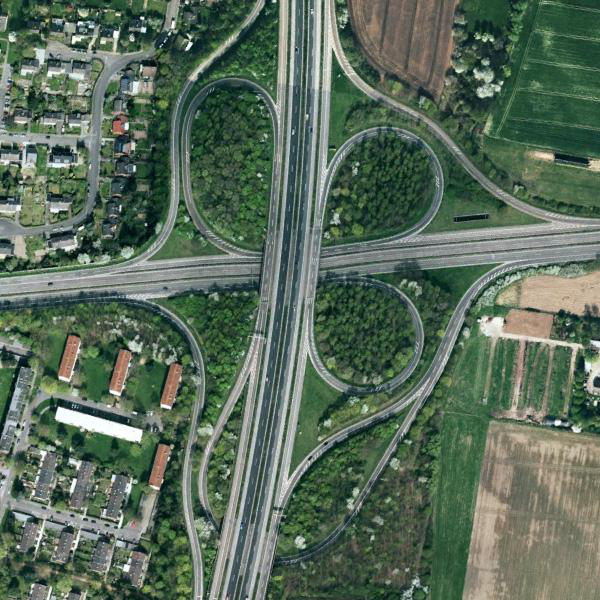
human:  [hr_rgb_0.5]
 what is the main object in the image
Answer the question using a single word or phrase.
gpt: viaduct